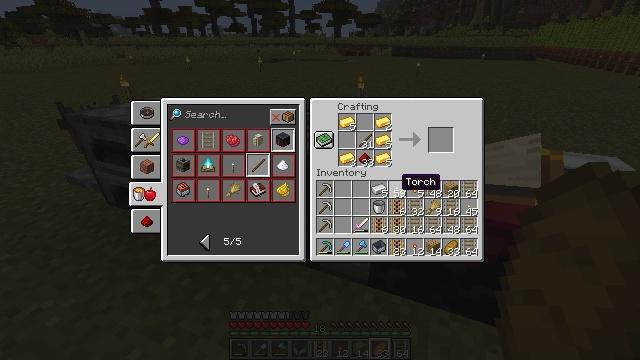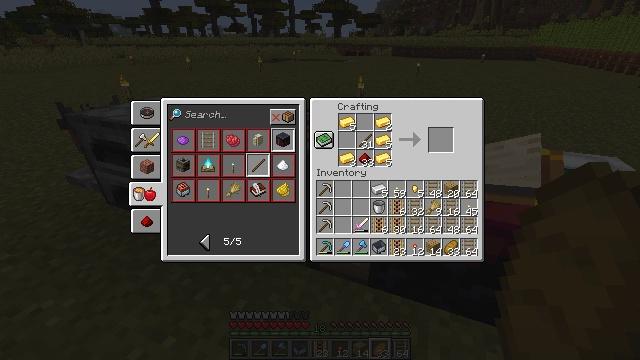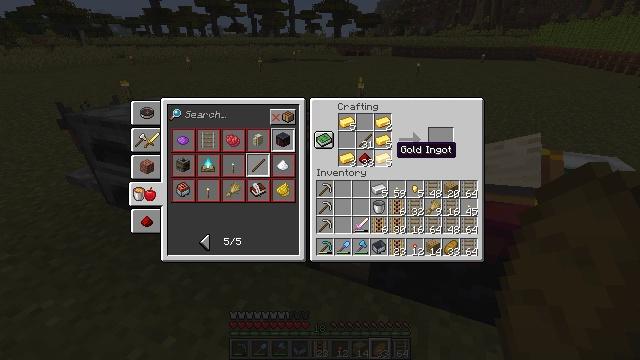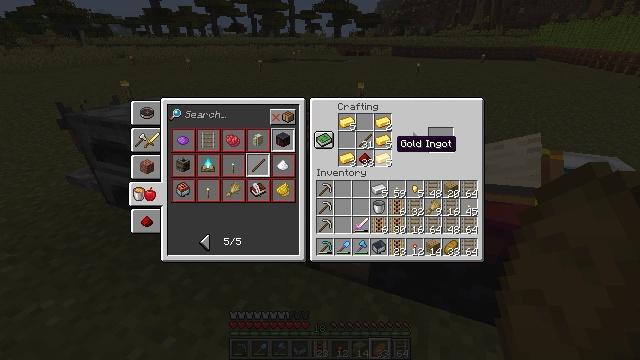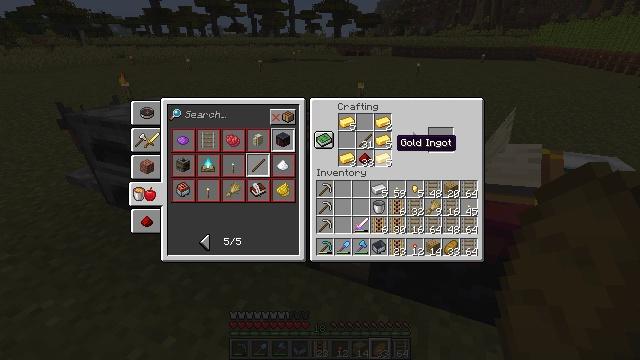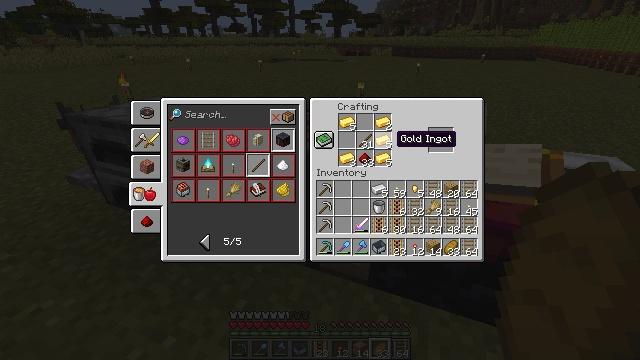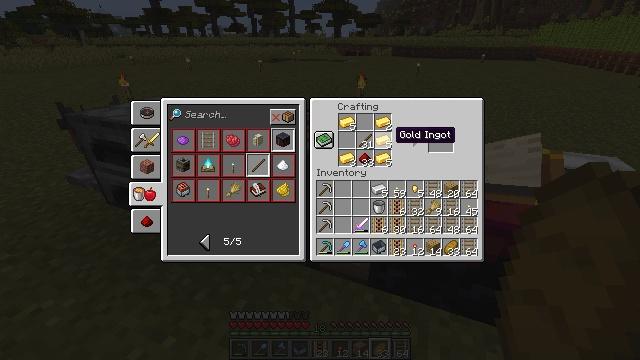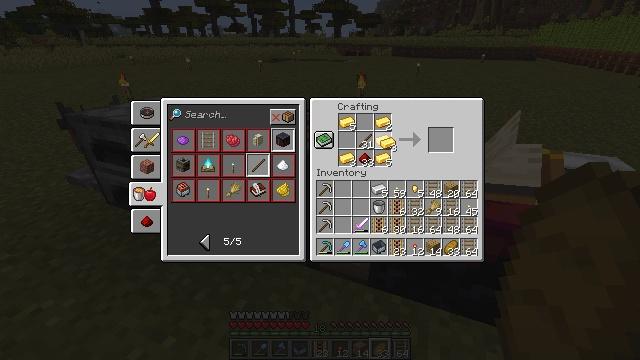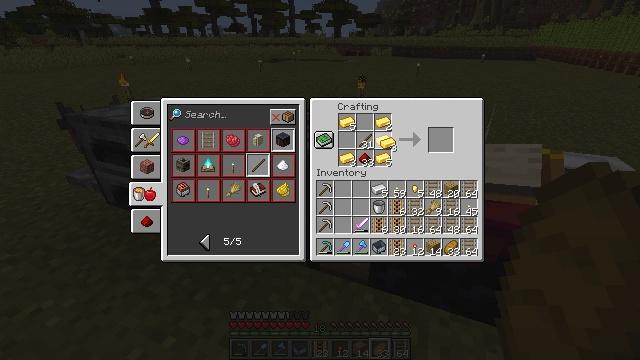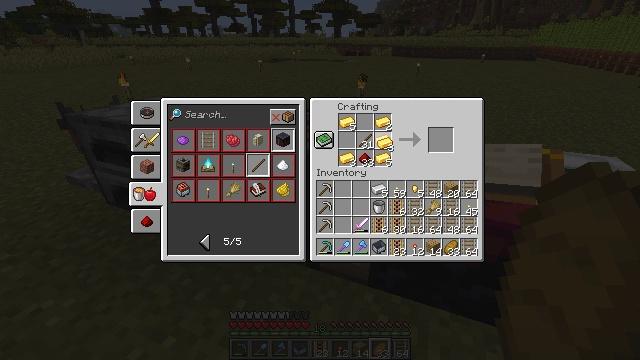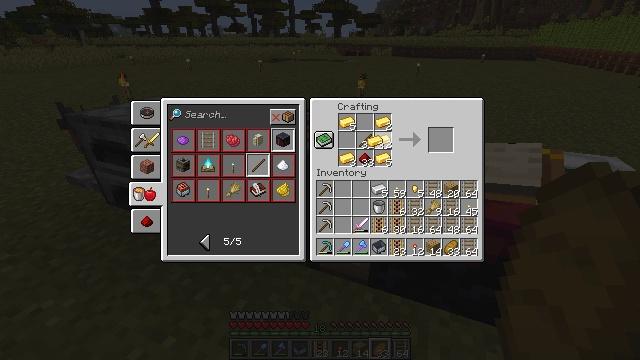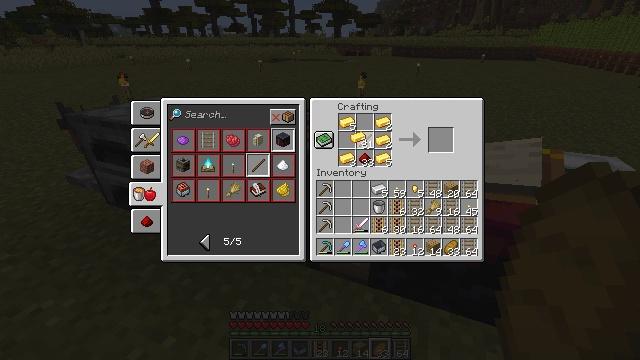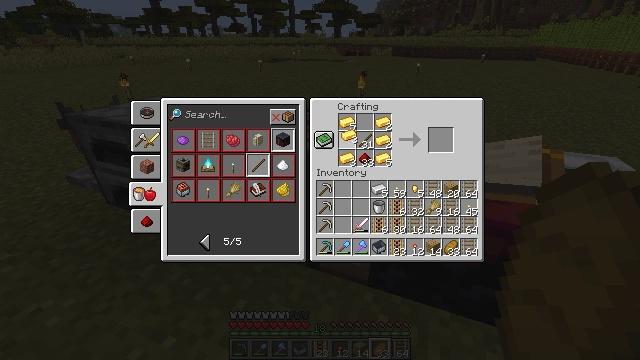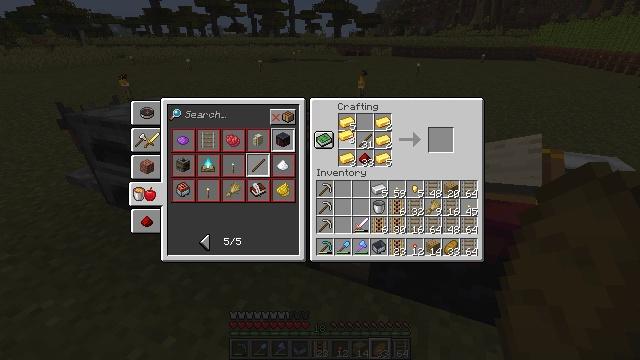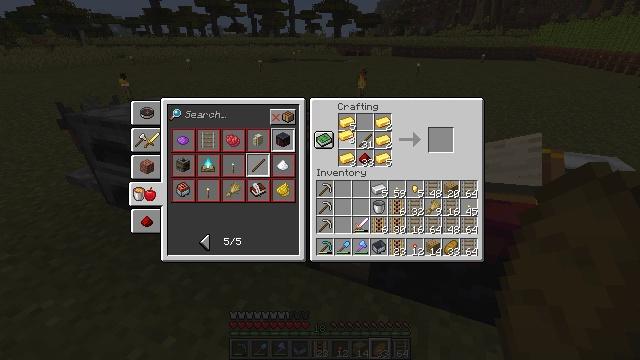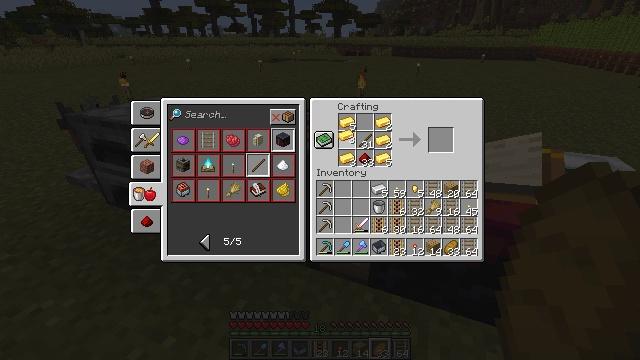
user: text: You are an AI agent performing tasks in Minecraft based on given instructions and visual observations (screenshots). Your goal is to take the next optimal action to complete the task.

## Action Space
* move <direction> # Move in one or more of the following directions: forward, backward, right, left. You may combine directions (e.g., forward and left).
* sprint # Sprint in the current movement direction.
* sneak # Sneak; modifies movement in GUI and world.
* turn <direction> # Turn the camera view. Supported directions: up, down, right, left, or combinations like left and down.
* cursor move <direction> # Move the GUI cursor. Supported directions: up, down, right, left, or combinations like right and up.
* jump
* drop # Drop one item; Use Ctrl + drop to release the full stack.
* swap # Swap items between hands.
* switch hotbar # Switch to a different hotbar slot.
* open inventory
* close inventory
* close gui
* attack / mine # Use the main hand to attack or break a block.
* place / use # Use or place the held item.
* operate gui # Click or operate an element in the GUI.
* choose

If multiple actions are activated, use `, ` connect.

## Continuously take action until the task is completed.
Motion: motion action
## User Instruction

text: Add redstone to gold and sticks to craft powered rail.
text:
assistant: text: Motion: cursor move up
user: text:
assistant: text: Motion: cursor move up
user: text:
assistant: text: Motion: no_op
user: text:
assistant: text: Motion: no_op
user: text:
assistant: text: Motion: no_op
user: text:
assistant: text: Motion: no_op
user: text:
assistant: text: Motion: choose
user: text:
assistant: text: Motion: choose
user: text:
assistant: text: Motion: choose
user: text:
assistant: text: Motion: cursor move left
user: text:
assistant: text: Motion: cursor move left
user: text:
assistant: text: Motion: cursor move left
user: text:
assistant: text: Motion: no_op
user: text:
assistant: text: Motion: no_op
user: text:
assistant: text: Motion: operate gui
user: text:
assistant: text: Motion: operate gui
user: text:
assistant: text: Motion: operate gui
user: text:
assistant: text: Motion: no_op
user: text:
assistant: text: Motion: cursor move right
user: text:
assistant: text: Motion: cursor move right
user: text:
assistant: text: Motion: cursor move right
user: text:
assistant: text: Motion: cursor move right
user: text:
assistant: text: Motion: no_op
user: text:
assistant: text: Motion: no_op
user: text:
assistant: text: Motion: no_op
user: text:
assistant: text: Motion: no_op
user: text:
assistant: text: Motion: operate gui
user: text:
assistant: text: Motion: operate gui
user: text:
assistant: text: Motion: operate gui
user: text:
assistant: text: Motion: no_op